Question: I'm on this page <URL> but I have no idea how to interpret the output. The docs aren't giving too much away too. So how would one go about understanding this:

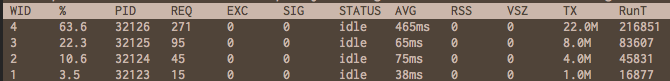
Answer: WID -> worker id
% -> percentage of served requests by the worker
PID -> process id of the worker
REQ -> number of managed requests
RPS -> number of current requests handled per second
EXC -> number of raised exceptions
SIG -> number of managed uwsgi signals (NOT unix signals !!!)
STATUS -> can be idle, busy, pause, cheaped or sig
AVG -> average response time for the worker
RSS -> RSS memory (need --memory-report)
VSZ -> address space (need --memory-report)
TX -> transmitted data
RunT -> running time